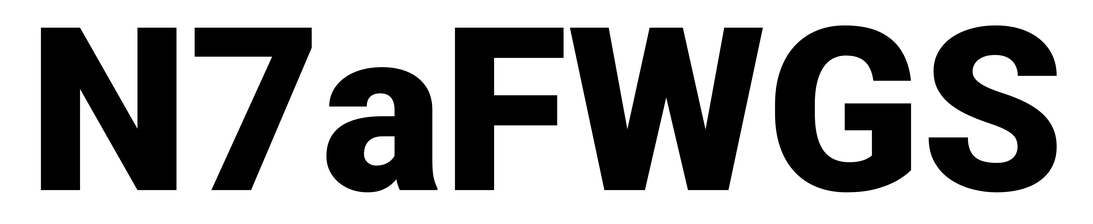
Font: Roboto_Black